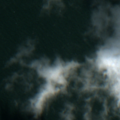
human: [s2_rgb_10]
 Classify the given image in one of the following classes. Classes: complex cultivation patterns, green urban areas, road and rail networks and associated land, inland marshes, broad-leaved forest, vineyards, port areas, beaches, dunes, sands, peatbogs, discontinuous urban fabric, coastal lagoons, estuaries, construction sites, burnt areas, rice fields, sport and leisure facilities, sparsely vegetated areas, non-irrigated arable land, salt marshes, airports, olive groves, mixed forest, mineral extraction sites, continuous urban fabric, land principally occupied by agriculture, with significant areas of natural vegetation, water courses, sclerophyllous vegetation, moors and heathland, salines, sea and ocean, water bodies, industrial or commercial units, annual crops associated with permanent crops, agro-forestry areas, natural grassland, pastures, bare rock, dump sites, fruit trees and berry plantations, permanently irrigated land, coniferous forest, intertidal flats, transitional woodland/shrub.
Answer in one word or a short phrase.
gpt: sea and ocean